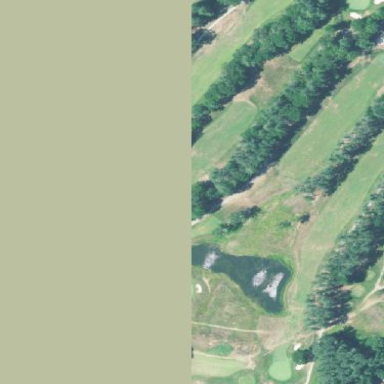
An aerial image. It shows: Grassy area designated as golf fairway.